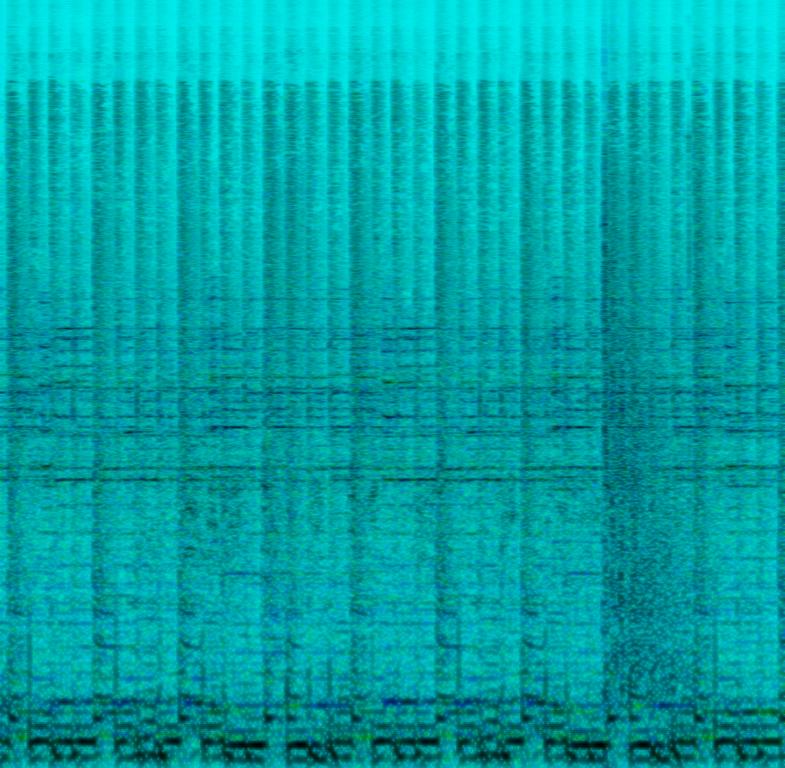
This song contains acoustic drums playing a repetitive groove along with a bassline. A e-guitar with a chorus effect is playing a repeating melody. In the background you can hear shouting sounds and goose noises. This song may be playing while playing video-games.